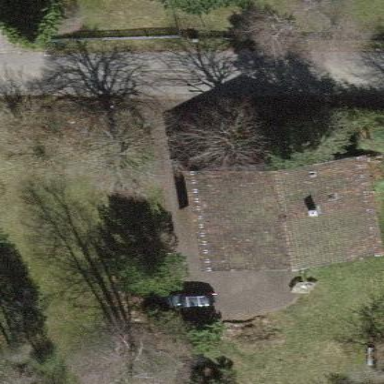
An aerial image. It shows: Detached building with gabled roof.